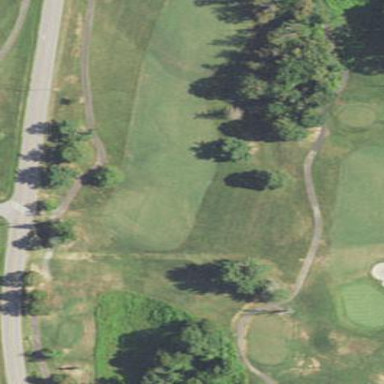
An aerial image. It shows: View of golf hole.